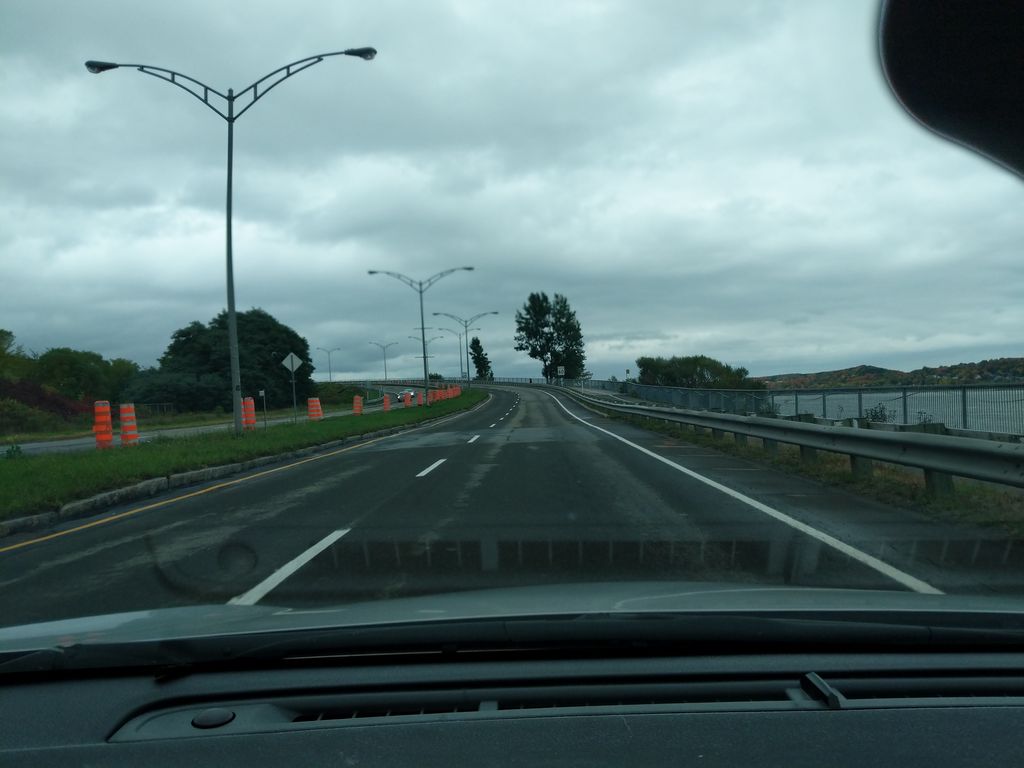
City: quebec_city